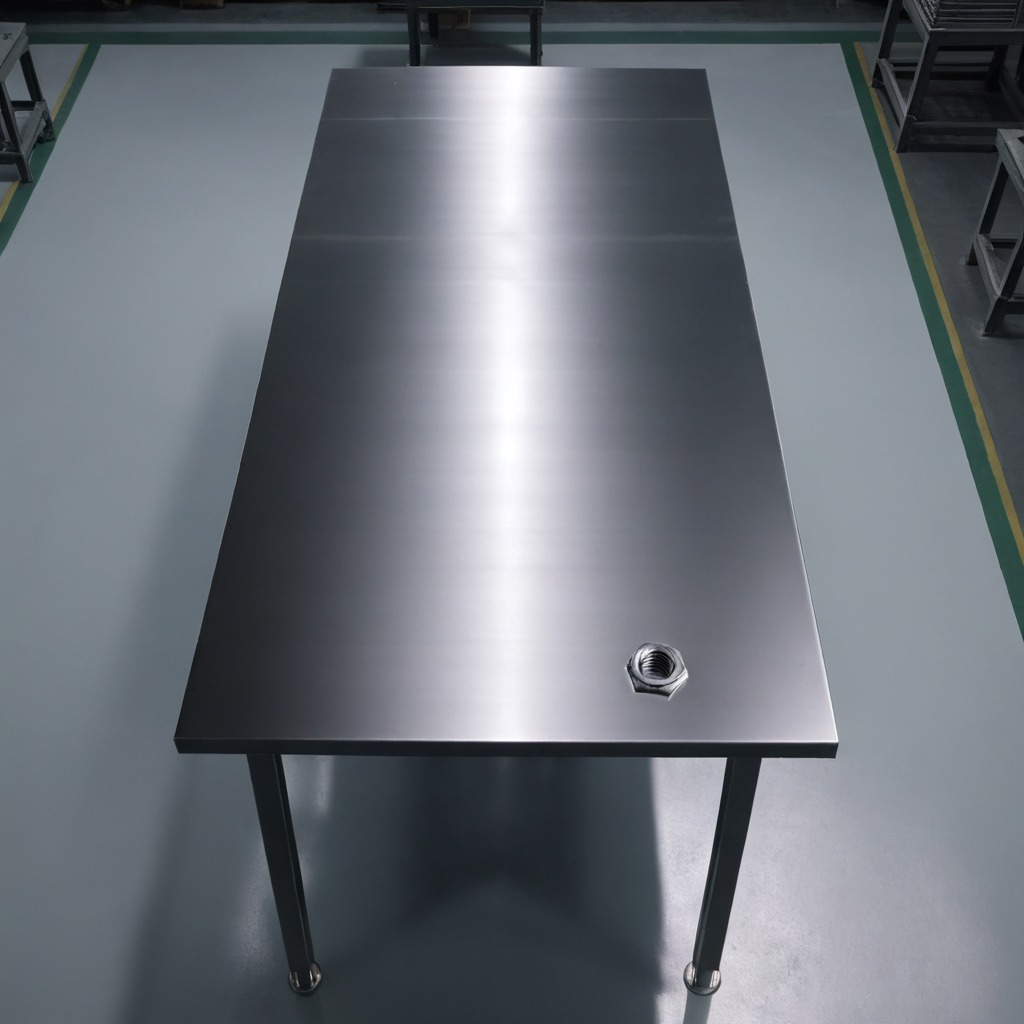
A metal nut is lying on the tabletop in the evening.